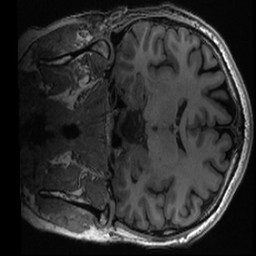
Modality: T1w
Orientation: coronal
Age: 41
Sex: male